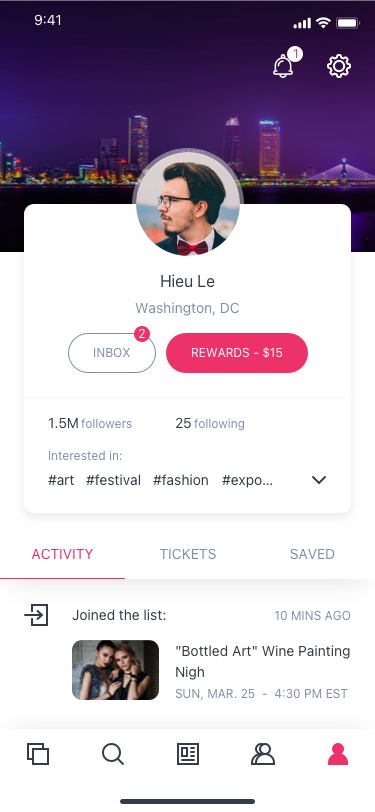
Text in this UI design:
Joined the list:
10 mins ago
"Bottled Art" Wine Painting Nigh
SUN, MAR. 25  -  4:30 PM EST
Bought tickets:
Mar. 06, 2018
AMC Black Ticket
SUN, MAR. 28  -  4:30 PM EST
ACTIVITY
SAVED
TICKETS
Hieu Le
Washington, DC
INBOX
2
REWARDS - $15
1.5M
followers
25
following
#art
#festival
#fashion
#expo…
Interested in:

1